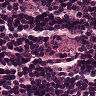
Metastatic tissue present: no